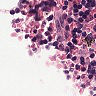
Metastatic tissue present: no